Field crop: maize
Growth stage: 1
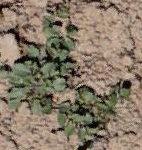
Species: convolvulus